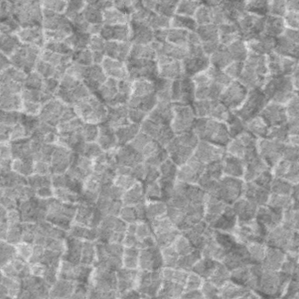
Label: frost